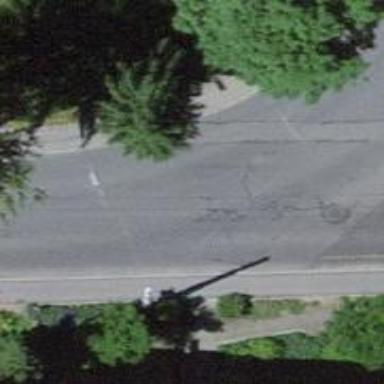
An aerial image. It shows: Paved tertiary road with trolley wires.